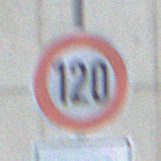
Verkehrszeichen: Geschwindigkeit120
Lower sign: ZeitangabenMitBeschraenkungAufWochentage8
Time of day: MorningAfternoon
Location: Outdoor (Urban)
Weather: PartlyCloudy
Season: NotSpecified
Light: Natural